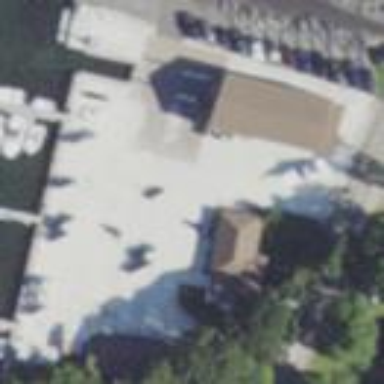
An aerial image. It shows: Boatyard along the waterway.